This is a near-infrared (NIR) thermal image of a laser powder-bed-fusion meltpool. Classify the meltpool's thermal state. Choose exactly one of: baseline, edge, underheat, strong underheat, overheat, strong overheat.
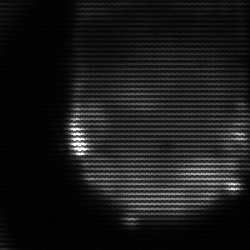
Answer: edge